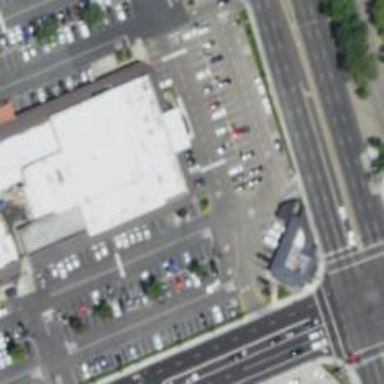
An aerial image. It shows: Supermarket.